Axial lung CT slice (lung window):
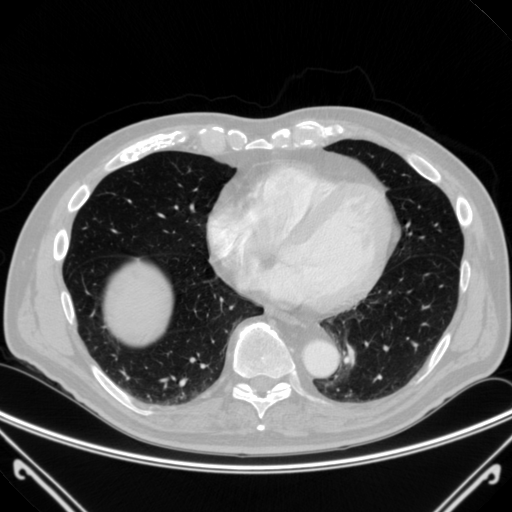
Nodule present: no